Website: lowes
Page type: cart
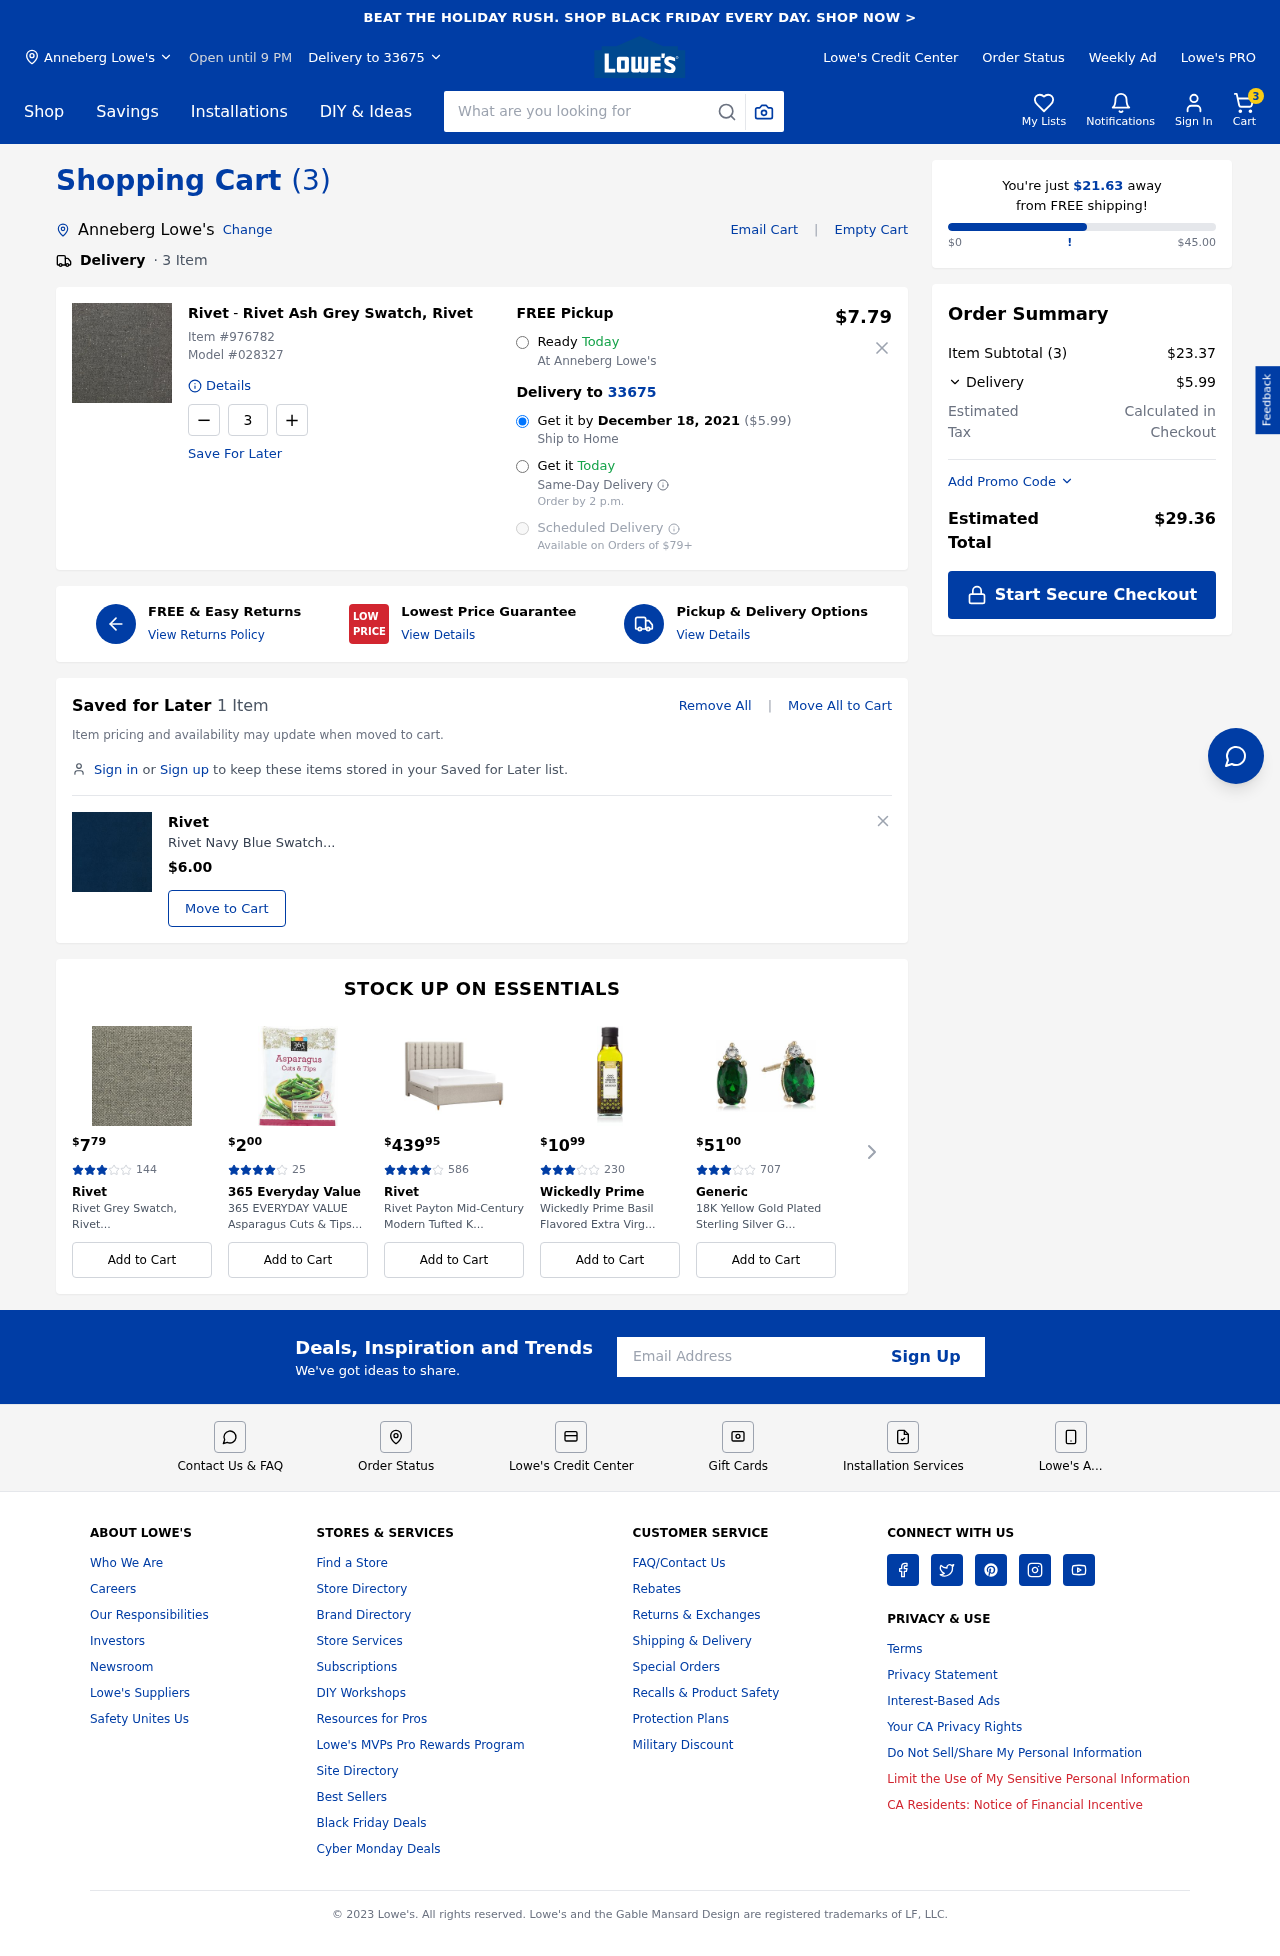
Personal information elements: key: PII_CITY
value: Anneberg Lowe's
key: PII_EMAIL
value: kelly.gonzales@yahoo.com
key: PII_POSTCODE
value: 33675
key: PII_CITY2
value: Anneberg Lowe's
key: PII_CITY3
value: Anneberg
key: PII_POSTCODE_FULL
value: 33675
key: PII_POSTCODE_NUMERIC
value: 33675
Product elements: key: PRODUCT1_BRAND
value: Rivet
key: PRODUCT1_NAME
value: Rivet Ash Grey Swatch, Rivet
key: PRODUCT1_PRICE
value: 7.79
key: PRODUCT1_QUANTITY
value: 3
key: PRODUCT2_BRAND
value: Rivet
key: PRODUCT2_NAME
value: Rivet Navy Blue Swatch
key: PRODUCT2_PRICE
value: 6
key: PRODUCT1_ITEM_NUMBER
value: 976782
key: PRODUCT1_MODEL_NUMBER
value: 028327
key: PRODUCT3_PRICE
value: $779
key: PRODUCT3_NUM_RATINGS
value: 144
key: PRODUCT3_BRAND
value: Rivet
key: PRODUCT3_NAME
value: Rivet Grey Swatch, Rivet...
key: PRODUCT4_PRICE
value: $200
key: PRODUCT4_NUM_RATINGS
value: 25
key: PRODUCT4_BRAND
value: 365 Everyday Value
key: PRODUCT4_NAME
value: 365 EVERYDAY VALUE Asparagus Cuts & Tips...
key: PRODUCT5_PRICE
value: $43995
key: PRODUCT5_NUM_RATINGS
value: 586
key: PRODUCT5_BRAND
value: Rivet
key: PRODUCT5_NAME
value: Rivet Payton Mid-Century Modern Tufted K...
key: PRODUCT6_PRICE
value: $1099
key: PRODUCT6_NUM_RATINGS
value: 230
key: PRODUCT6_BRAND
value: Wickedly Prime
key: PRODUCT6_NAME
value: Wickedly Prime Basil Flavored Extra Virg...
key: PRODUCT7_PRICE
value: $5100
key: PRODUCT7_NUM_RATINGS
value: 707
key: PRODUCT7_BRAND
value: Generic
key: PRODUCT7_NAME
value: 18K Yellow Gold Plated Sterling Silver G...
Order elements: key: ORDER_NUM_ITEMS
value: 3
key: ORDER_DELIVERY_DATE
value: December 18, 2021
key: ORDER_SHIPPING_COST2
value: $5.99
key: ORDER_SHIPPING_AWAY
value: $21.63
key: ORDER_SUBTOTAL
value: $23.37
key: ORDER_SHIPPING_COST
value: $5.99
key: ORDER_TOTAL
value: $29.36
Search elements: key: HEADER_SEARCH
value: What are you looking for
Other elements: key: SAVED_NUM_ITEMS
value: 1 Item